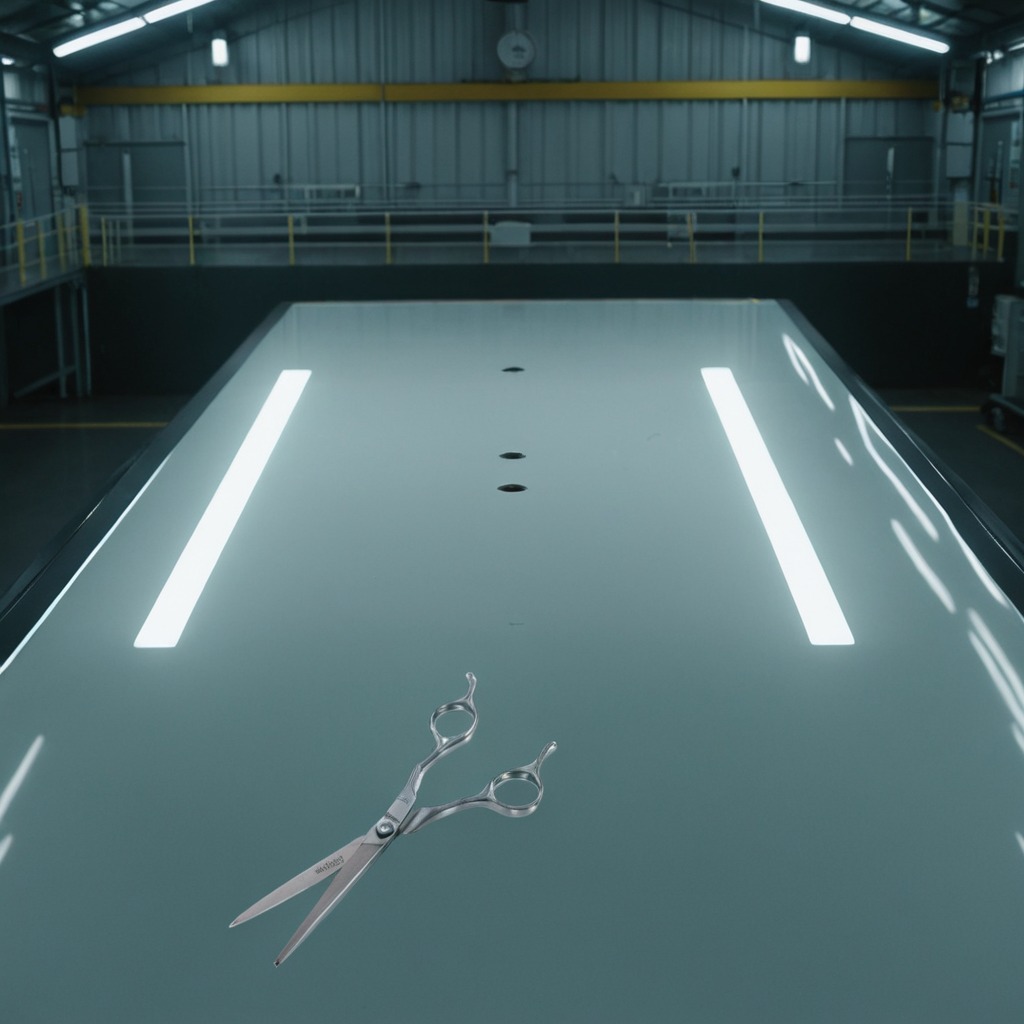
A scissor lies on the table.